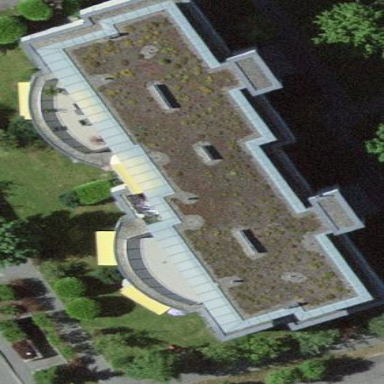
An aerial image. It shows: Apartment building with flat roof.